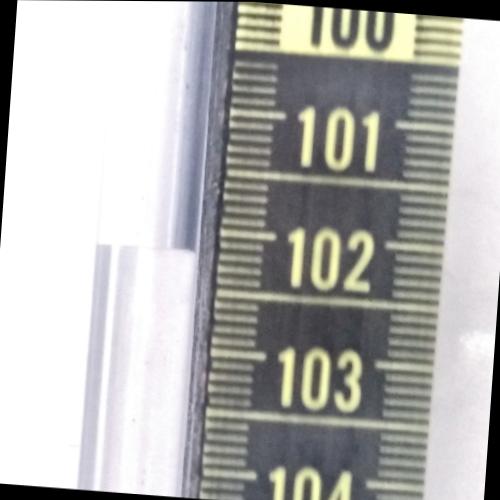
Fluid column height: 102.2 cm